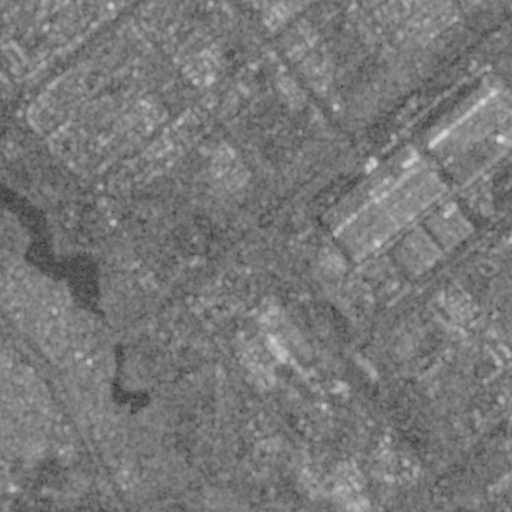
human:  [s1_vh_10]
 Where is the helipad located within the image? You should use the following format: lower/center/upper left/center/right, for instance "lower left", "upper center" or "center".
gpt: The helipad is located in the upper center of the image.
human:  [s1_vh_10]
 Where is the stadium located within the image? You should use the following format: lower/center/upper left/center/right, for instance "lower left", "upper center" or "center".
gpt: The stadium is located in the upper left of the image.
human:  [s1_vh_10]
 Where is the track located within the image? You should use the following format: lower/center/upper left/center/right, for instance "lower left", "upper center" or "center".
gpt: The track is located in the upper center of the image.
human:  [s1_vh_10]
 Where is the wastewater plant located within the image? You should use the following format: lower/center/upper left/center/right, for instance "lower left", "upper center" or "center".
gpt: The wastewater plant is located in the center left of the image.
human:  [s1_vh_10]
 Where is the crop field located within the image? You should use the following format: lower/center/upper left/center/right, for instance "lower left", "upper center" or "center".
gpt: There is no crop field in the image.

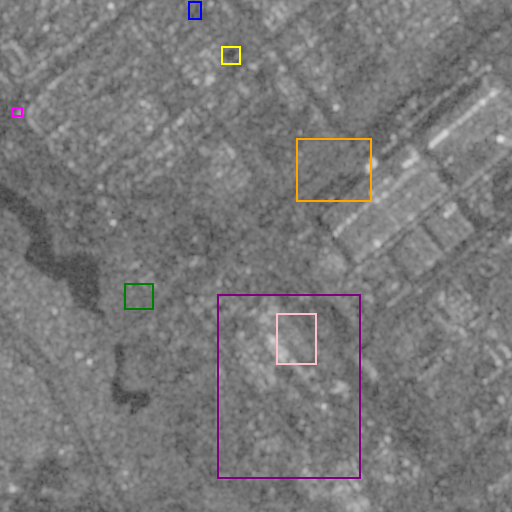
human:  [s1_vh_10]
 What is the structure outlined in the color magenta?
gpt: The structure outlined in magenta is a gas station.
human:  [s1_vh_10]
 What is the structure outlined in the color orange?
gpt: The structure outlined in orange is a park.
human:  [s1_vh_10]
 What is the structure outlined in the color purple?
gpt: The structure outlined in purple is a power plant.
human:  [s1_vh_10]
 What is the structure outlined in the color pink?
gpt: The structure outlined in pink is a power substation.
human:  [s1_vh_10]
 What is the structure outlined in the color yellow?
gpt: The structure outlined in yellow is a stadium.
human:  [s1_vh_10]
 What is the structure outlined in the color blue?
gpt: The structure outlined in blue is a track.
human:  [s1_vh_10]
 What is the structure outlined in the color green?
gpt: The structure outlined in green is a wastewater plant.
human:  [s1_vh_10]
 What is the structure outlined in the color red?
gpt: There is no red outline.